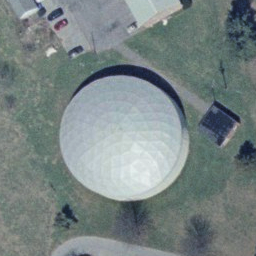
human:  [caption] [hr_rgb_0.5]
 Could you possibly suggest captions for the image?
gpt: There is a big white storage tank on the lawn .

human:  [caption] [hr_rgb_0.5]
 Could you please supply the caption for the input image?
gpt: A big storage tank is on the lawn .

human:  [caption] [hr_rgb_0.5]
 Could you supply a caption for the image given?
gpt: A storage tank is on the lawn and some plants and cars beside .

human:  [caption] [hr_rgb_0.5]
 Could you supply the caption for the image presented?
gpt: There is one big storage tank on the lawn and some plants beside .

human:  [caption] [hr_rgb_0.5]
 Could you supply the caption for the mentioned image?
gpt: A big storage tank is on the lawn and some plants beside .